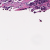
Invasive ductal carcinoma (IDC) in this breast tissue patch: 1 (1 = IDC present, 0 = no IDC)